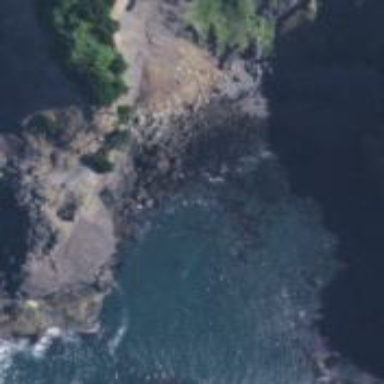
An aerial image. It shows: Natural rock reef.